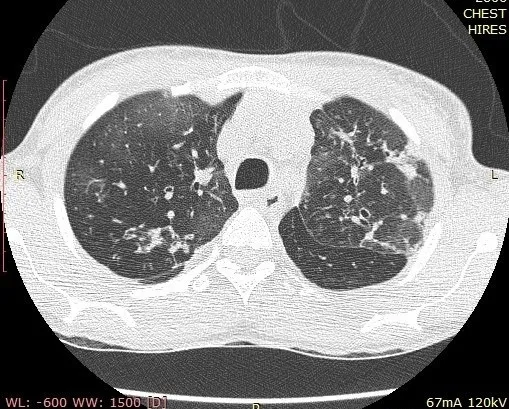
Chest CT scan showing Signet ring appearance in both lung fields in the upper lobes.
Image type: radiology (ct)